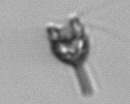
Label: Pyramimonas_longicauda